九年级 · 解析几何
在中考体育训练期间，小宇对自己某次实心球训练的录像进行分析，发现实心球飞行高度 $y$ (米) 与水平距离 $x$ （米）之间的关系式为 $y=-\frac{1}{10} x^{2}+\frac{3}{5} x+\frac{8}{5}$, 由此可知小宇此次训练实心球落地时的水平距离为（）

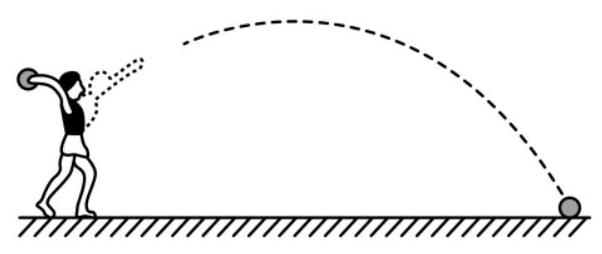
A. 85 米
B. 8 米
C. 10 米
D. 2 米

答案: B
解析: 小宇此次实心球训练的成绩就是拋物线 $y=-\frac{1}{10} x^{2}+\frac{3}{5} x+\frac{8}{5}$ 与 $x$ 轴交点的横坐标,即当 $y=0$ 时，求 $x$ 的值即可.

【详解】解: 当 $y=0$ 时, 即 $y=-\frac{1}{10} x^{2}+\frac{3}{5} x+\frac{8}{5}$,

解得: $x_{1}=-2$ (舍去), $x_{2}=8$,

所以小宇此次实心球训练的成绩为 8 米.

故选: B.

【点睛】本题考查了二次函数的应用中函数式中变量与函数表达的实际意义, 需要结合题意,取函数或自变量的特殊值列方程求解是解题关键.